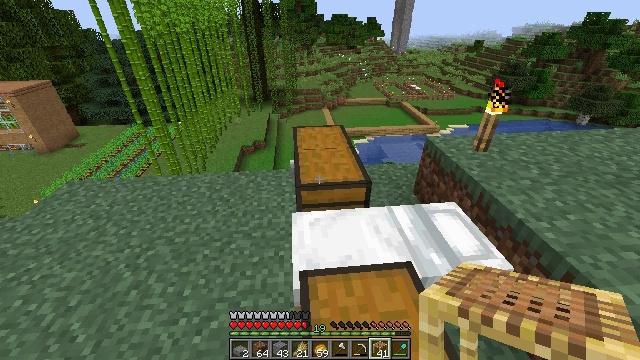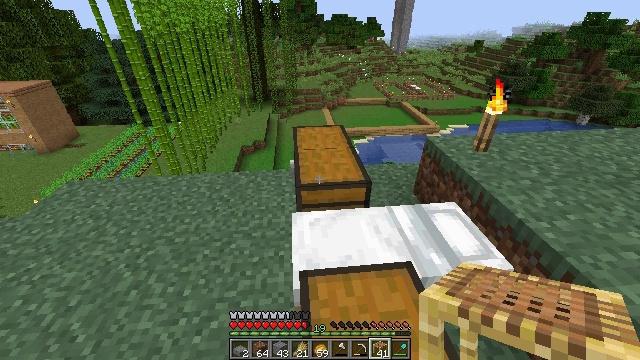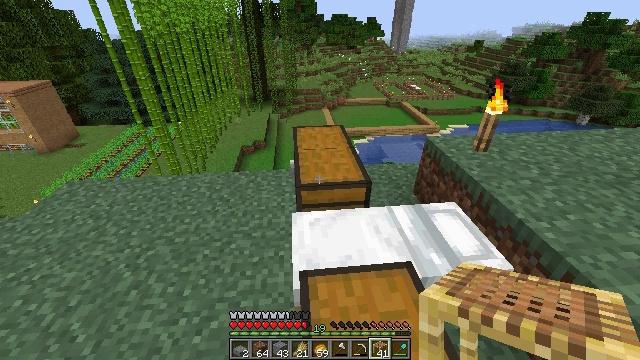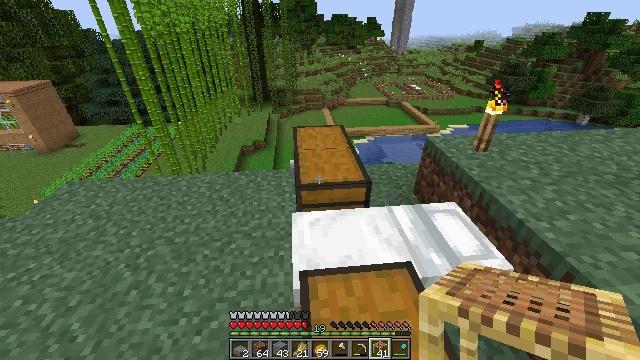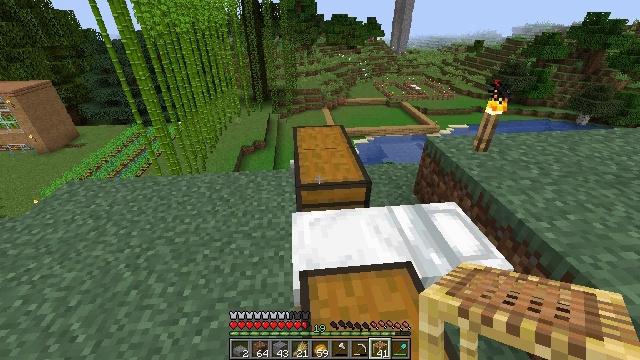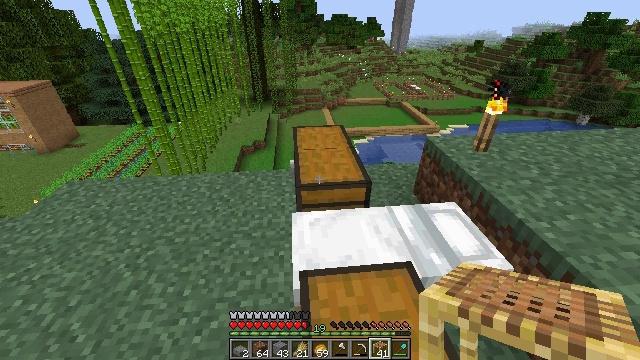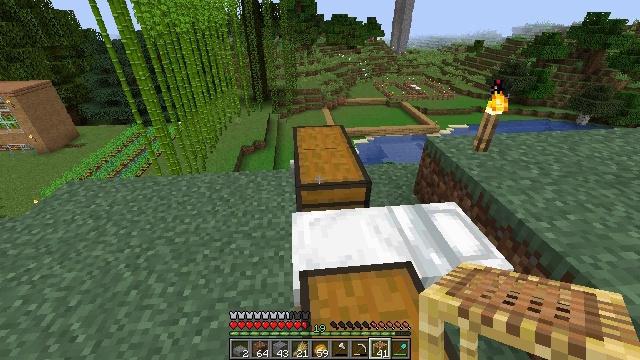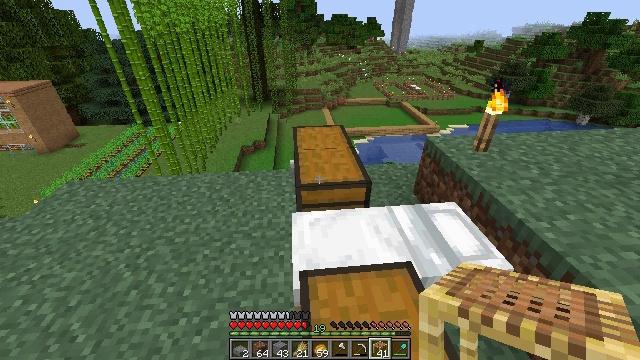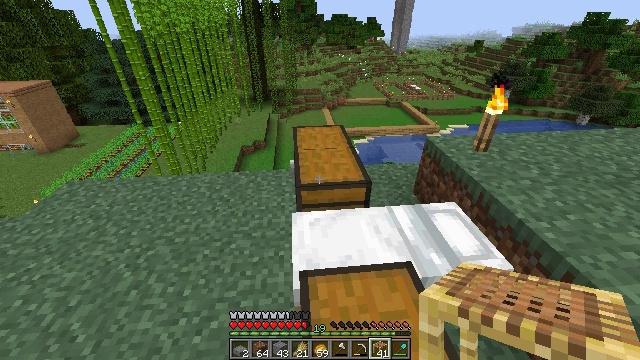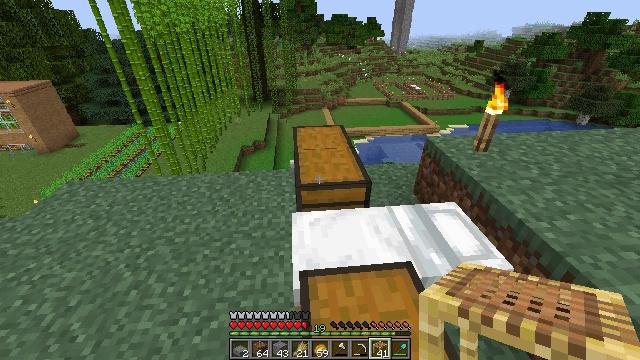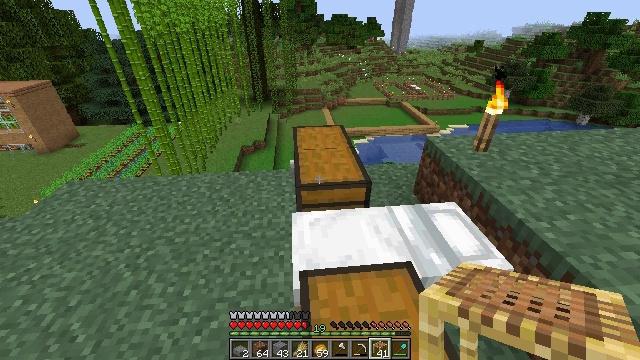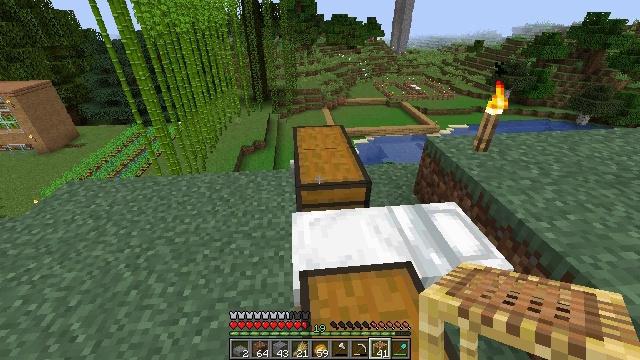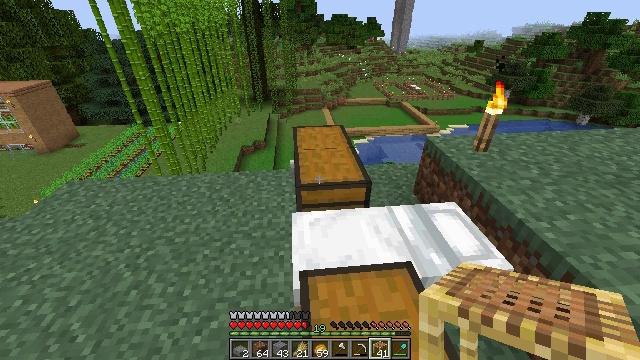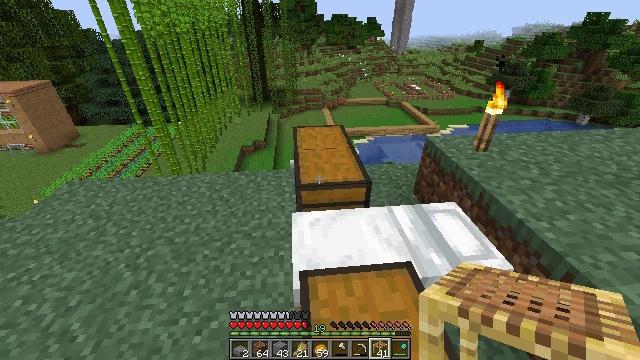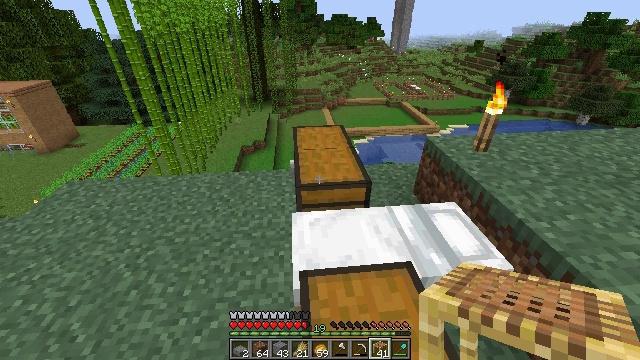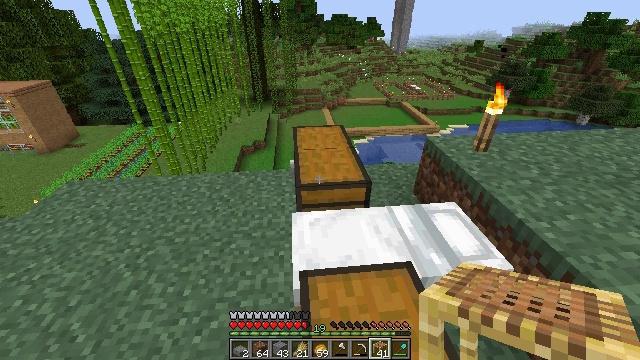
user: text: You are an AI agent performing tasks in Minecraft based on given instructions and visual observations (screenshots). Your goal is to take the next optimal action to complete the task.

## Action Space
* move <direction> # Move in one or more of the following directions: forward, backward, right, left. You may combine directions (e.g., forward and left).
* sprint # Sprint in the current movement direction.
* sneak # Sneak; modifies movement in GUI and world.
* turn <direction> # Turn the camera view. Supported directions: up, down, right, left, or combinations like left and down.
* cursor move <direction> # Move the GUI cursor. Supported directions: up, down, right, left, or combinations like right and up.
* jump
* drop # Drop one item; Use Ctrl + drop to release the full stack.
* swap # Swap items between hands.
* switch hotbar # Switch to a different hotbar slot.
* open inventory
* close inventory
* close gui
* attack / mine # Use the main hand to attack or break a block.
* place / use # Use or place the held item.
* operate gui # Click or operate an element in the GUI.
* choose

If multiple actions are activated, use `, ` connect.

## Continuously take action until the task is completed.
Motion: motion action
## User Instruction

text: Make glass by using sand in a furnace.
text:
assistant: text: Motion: no_op
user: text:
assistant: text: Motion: no_op
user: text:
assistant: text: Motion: no_op
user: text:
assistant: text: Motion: no_op
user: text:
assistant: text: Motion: no_op
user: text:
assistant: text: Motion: no_op
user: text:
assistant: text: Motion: no_op
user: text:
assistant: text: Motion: no_op
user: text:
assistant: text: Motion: no_op
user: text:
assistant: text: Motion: no_op
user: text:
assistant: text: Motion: no_op
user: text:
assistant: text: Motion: no_op
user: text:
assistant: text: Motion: no_op
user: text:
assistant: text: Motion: no_op
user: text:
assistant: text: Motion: no_op
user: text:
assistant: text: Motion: no_op
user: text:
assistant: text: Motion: no_op
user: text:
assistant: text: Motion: no_op
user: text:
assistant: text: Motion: no_op
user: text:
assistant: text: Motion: no_op
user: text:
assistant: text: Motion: no_op
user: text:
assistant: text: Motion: no_op
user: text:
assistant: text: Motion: no_op
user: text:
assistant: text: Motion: no_op
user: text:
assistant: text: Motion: no_op
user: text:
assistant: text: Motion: no_op
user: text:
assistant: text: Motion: no_op
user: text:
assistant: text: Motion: no_op
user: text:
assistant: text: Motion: no_op
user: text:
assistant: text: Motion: no_op